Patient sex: M
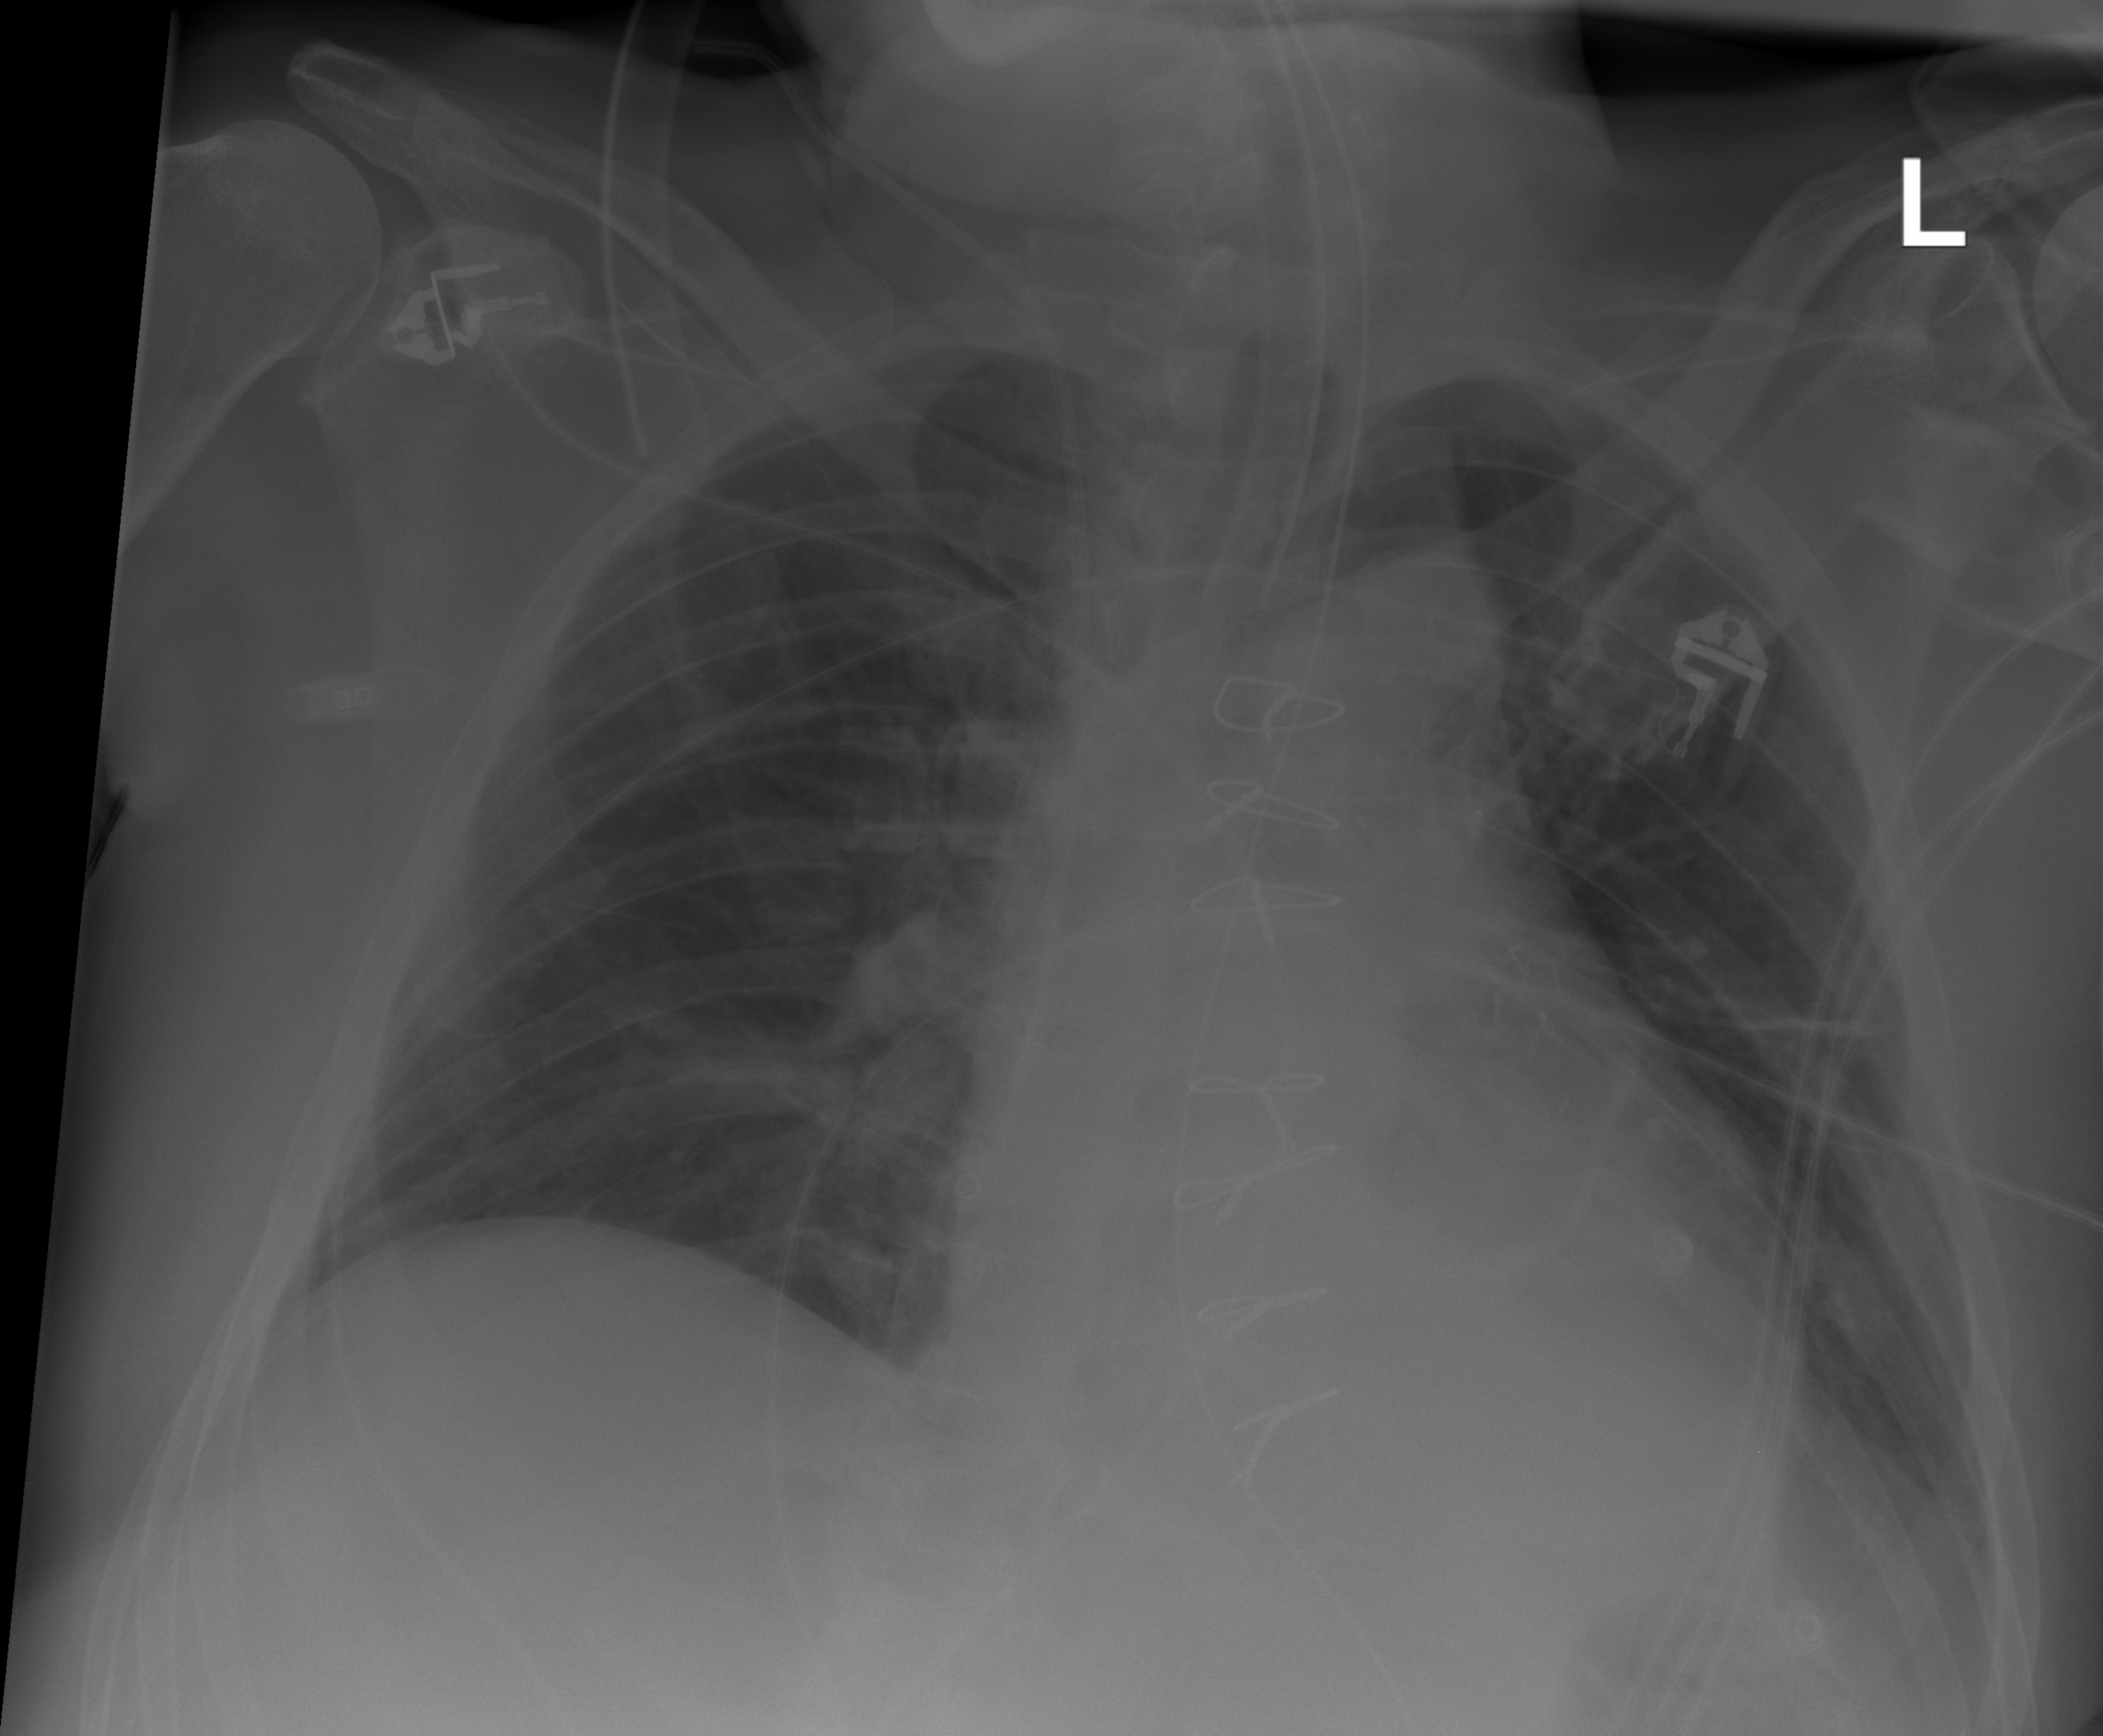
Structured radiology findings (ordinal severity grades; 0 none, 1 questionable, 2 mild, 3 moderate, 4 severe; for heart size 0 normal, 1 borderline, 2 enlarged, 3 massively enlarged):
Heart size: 2
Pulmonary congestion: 0
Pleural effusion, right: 0
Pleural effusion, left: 0
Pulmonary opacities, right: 0
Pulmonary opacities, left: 0
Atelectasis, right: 0
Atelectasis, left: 2